七年级 · 解析几何
如图(1), 已知 $A D / / B C, \angle B=\angle D$.

(1)求证: $A B / / C D$;

(2)若 $\angle B=100^{\circ}$, 点 $E 、 F$ 在线段 $C D$ 上, 且满足 $A C$ 平分 $\angle B A E, A F$ 平分 $\angle D A E$, 如图(2), 求 $\angle F A C$的度数;

(3)若点 $E$ 在直线 $C D$ 上, 且满足 $\angle E A C=\frac{1}{n} \angle B A C(n>1)$, 求 $\angle A C D: \angle A E D$ 的值(用含 $n$ 的代数式表示).(请自己画出正确图形, 并解答)

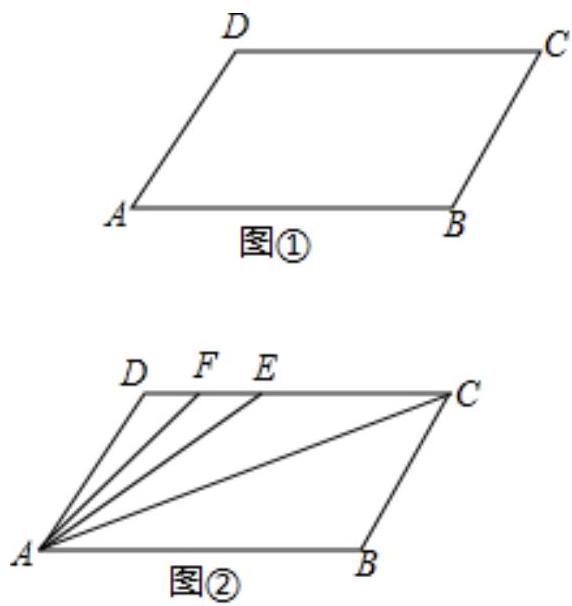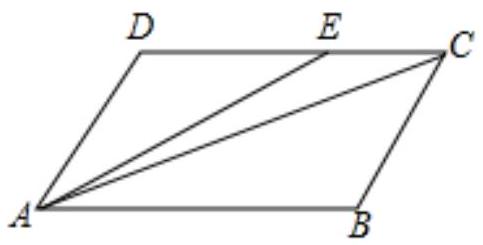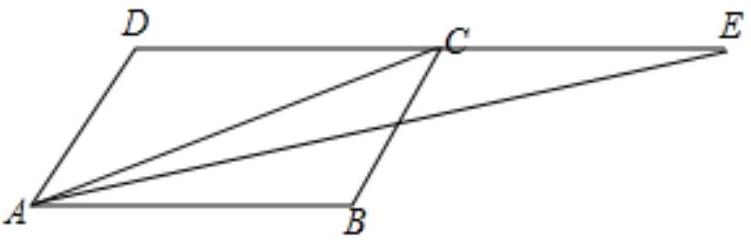
答案: (1)证明: 如图 (1), $\because A D / / B C$,

$\therefore \angle A+\angle B=180^{\circ}$,

又 $\because \angle B=\angle D$,

$\therefore \angle D+\angle A=180^{\circ}$,

$\therefore A B / / C D$

(2)
解析: $\because A D / / B C, \angle B=\angle D=100^{\circ}$,

$\therefore \angle D A B=50^{\circ}$,

$\because A C$ 平分 $\angle B A E, A F$ 平分 $\angle D A E$,

$\therefore \angle E A C=\frac{1}{2} \angle B A E, \angle E A F=\frac{1}{2} \angle D A E$,

图(3)
$\therefore \angle F A C=\angle E A C+\angle E A F=\frac{1}{2}(\angle B A E+\angle D A E)=\frac{1}{2} \angle D A B=25^{\circ}$;

(3)解: 分两种情况:

当点 $E$ 在线段 $C D$ 上时, 如图(3)所示:

由(1)可得 $A B / / C D$,

$\therefore \angle A C D=\angle B A C, \angle A E D=\angle B A E$,

又 $\because \angle E A C=\frac{1}{n} \angle B A C$,

$\therefore \angle A C D: \angle A E D=n:(n+1)$;

图(4)

当点 $E$ 在 $D C$ 的延长线上时, 如图(4)所示:

由(1)可得 $A B / / C D$,

$\therefore \angle A C D=\angle B A C, \angle A E D=\angle B A E$,

又 $\because \angle E A C=\frac{1}{n} \angle B A C$,

$\therefore \angle A C D: \angle A E D=n:(n-1)$.